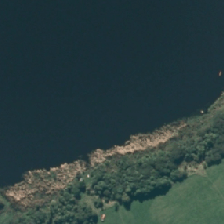
Land cover: lake_pond